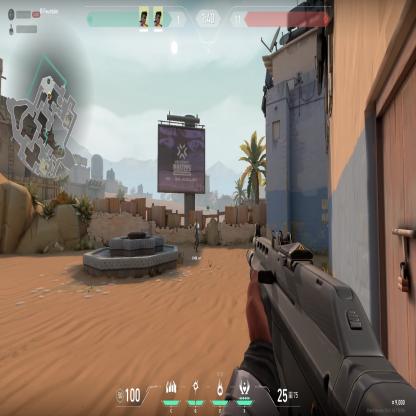
Label: teammate